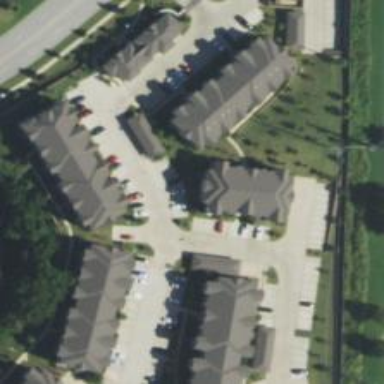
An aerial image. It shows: Living street.